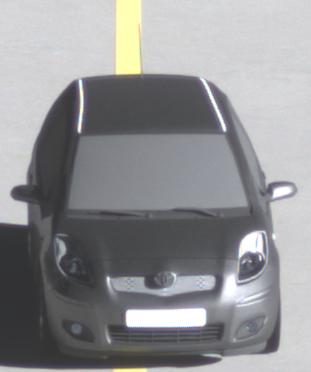
Make: Toyota
Model: Yaris 1.0
Detailed model: Yaris (XP13)
Model produced from: 2011/10
Model produced until: 2014/08
Doors: 3
Color: gray
Road condition: dry road
Daytime: morning or afternoon
Contrast: high contrast